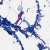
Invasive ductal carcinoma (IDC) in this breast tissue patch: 0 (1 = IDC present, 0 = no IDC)